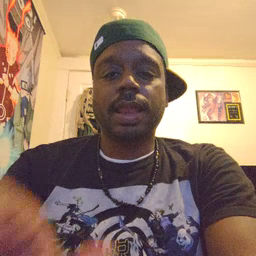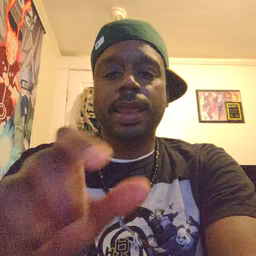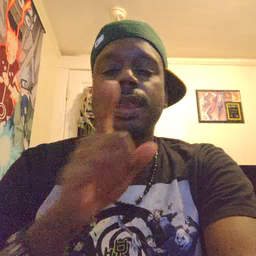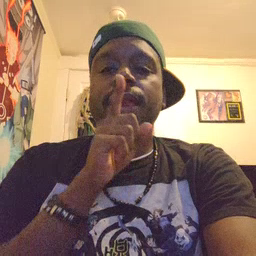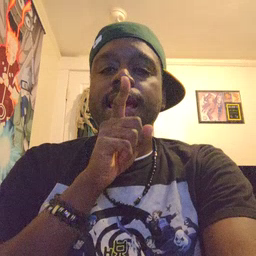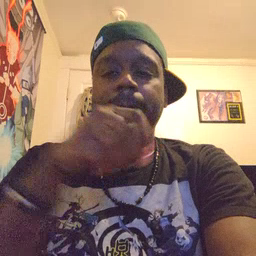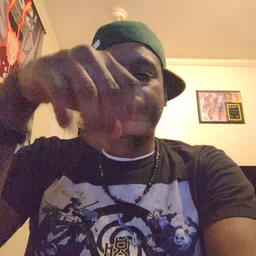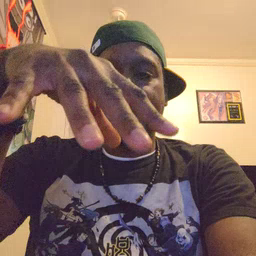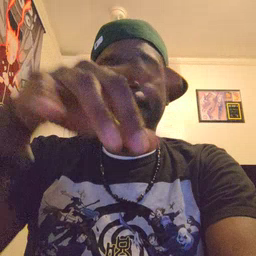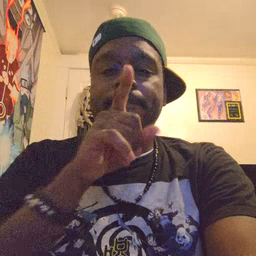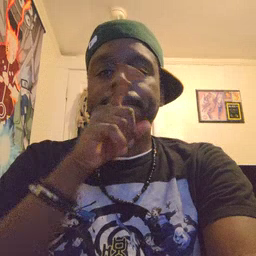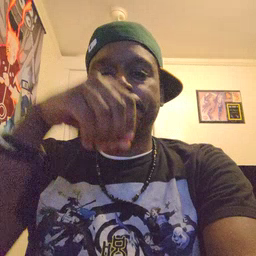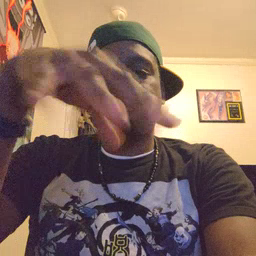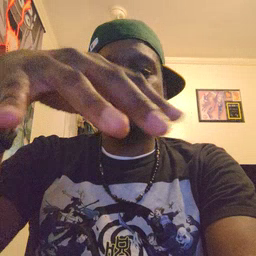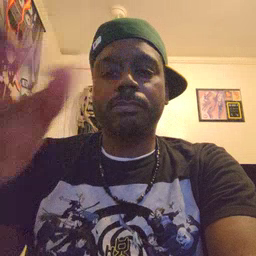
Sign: lamp